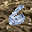
Label: 6